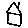
Label: house